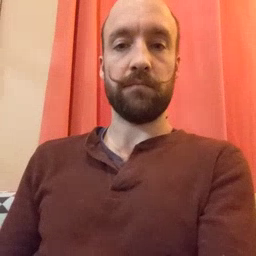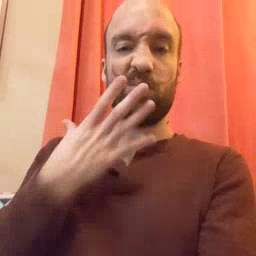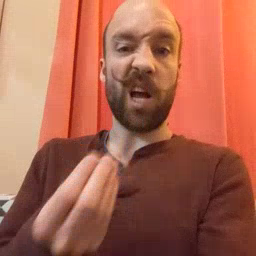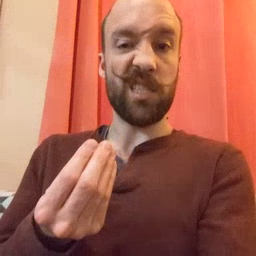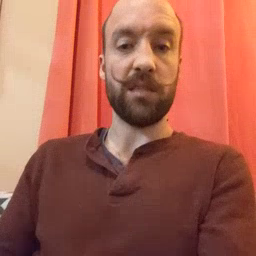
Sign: wet